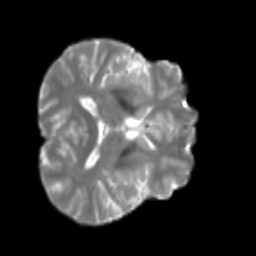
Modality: T2w
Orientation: axial
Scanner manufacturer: siemens
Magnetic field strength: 3 T
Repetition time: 4 s
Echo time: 0.0594 s